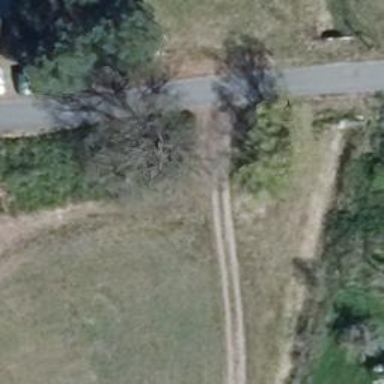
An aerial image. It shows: Dirt track road.